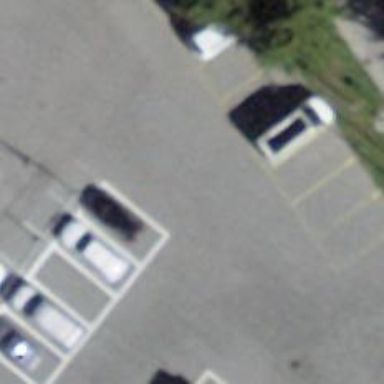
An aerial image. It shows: Parking aisle designated as service road.